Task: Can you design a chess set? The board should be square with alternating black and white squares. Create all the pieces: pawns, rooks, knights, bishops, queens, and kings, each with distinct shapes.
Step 3014:
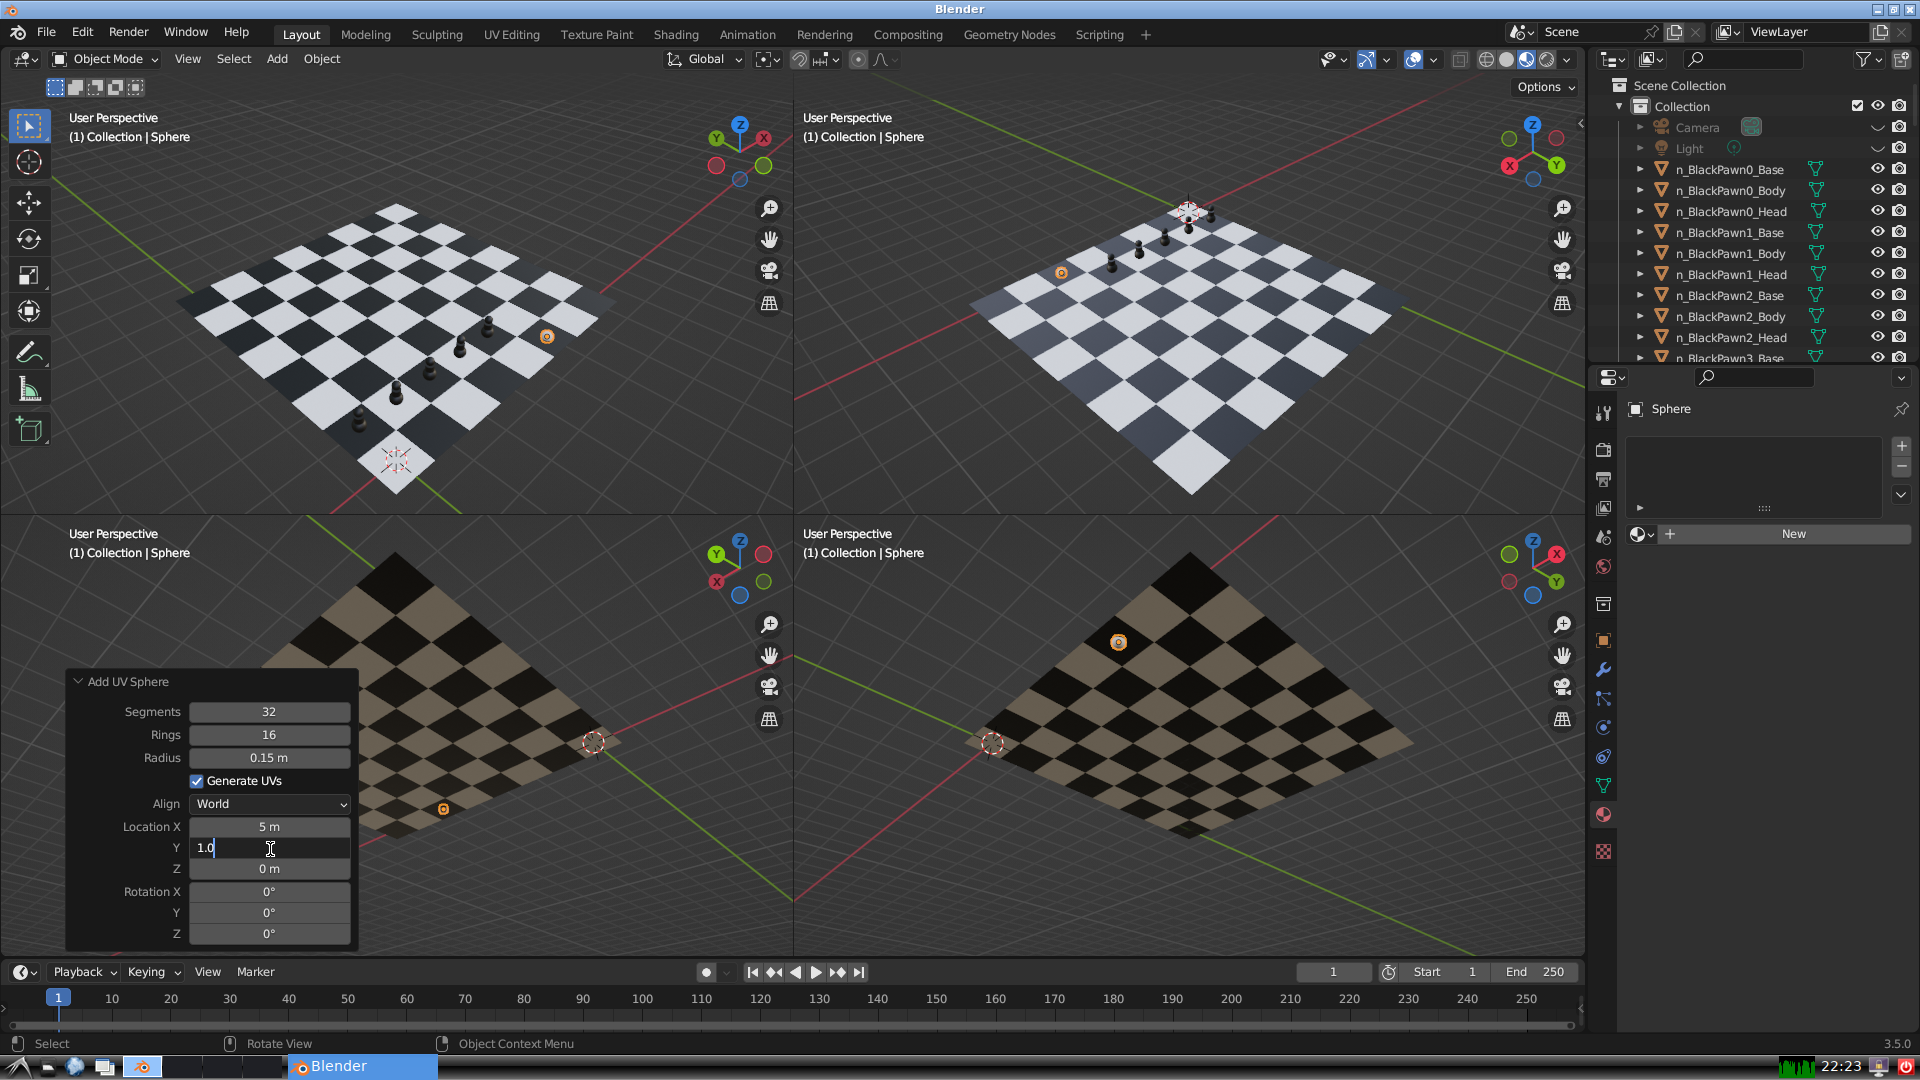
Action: {"key_press": ['Return']}